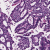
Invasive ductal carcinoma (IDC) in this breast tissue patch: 1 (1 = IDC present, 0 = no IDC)